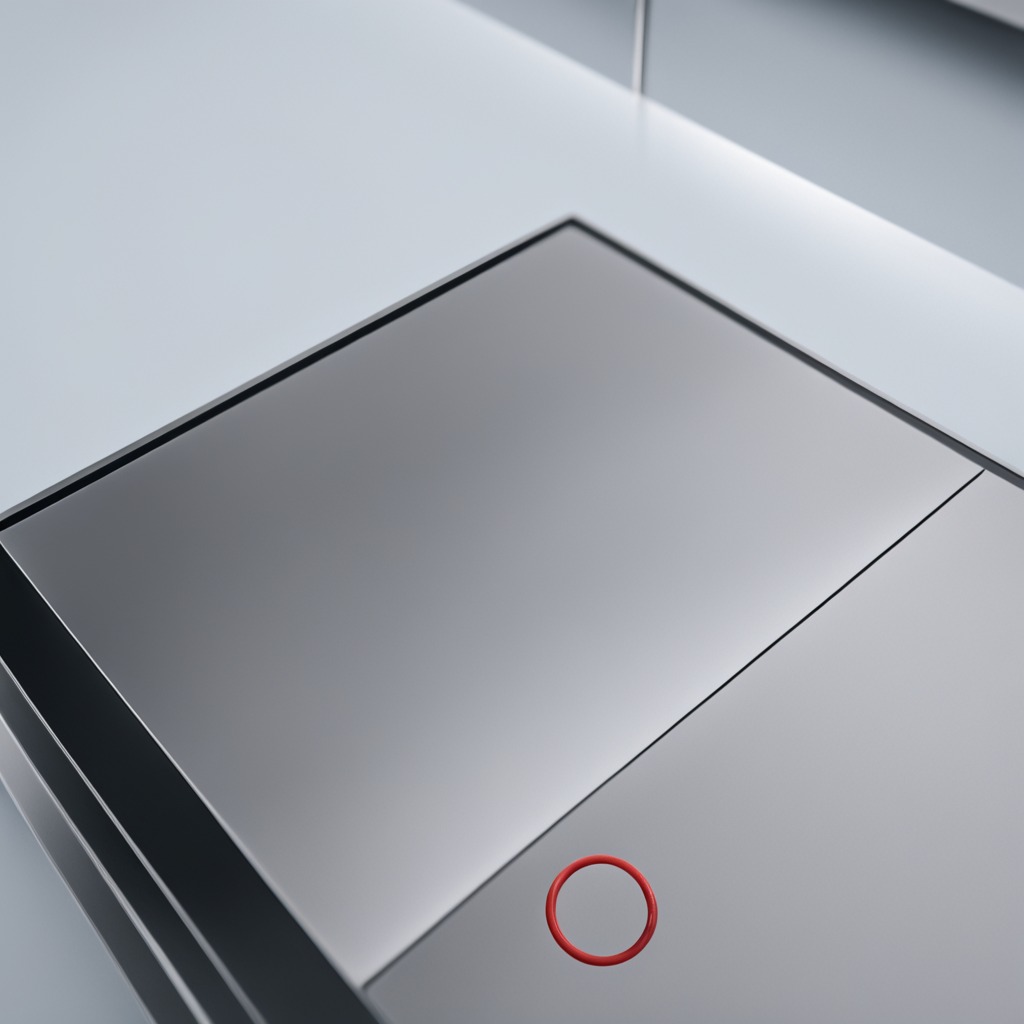
A rubber O-ring lies on the stainless steel table in a high-end prototyping lab.